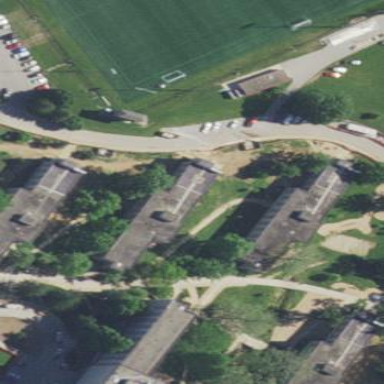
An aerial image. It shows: Residential building belonging to university.